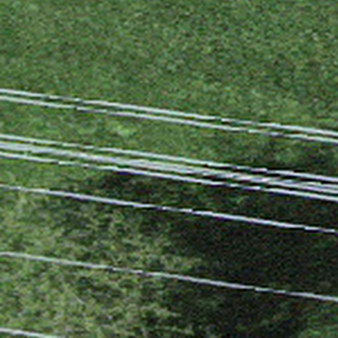
Label: other